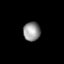
Tissue: prostate
Cell type: T cells
Senescence score: 0.8038
Nuclear area (px): 320
Mean DAPI intensity: 146.516